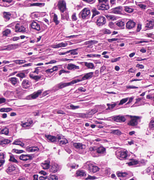
Tumor epithelial tissue: yes
Tumor-associated stroma tissue: yes
Normal tissue: no